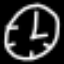
Label: clock